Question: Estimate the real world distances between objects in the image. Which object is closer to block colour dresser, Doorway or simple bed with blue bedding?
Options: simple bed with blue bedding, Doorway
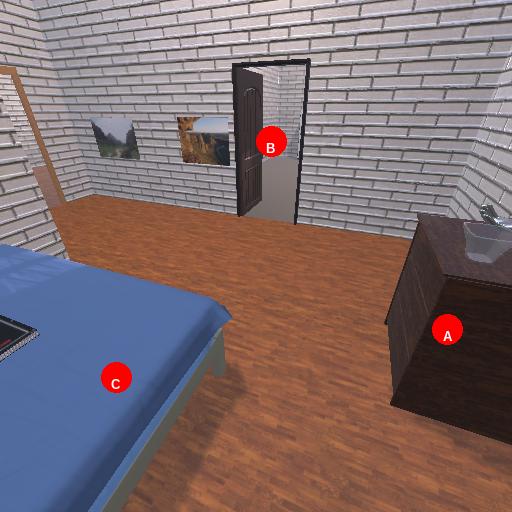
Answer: simple bed with blue bedding